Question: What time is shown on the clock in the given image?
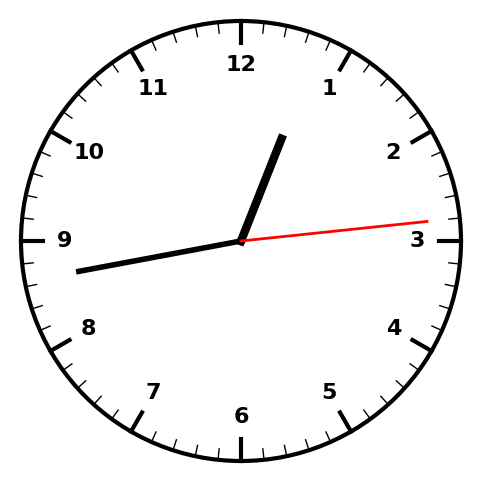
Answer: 12:43:14